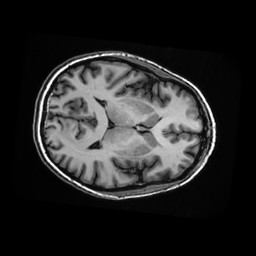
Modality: T1w
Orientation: axial
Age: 39
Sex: female
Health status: healthy
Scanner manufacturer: ge
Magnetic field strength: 3 T
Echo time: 0.0052 s